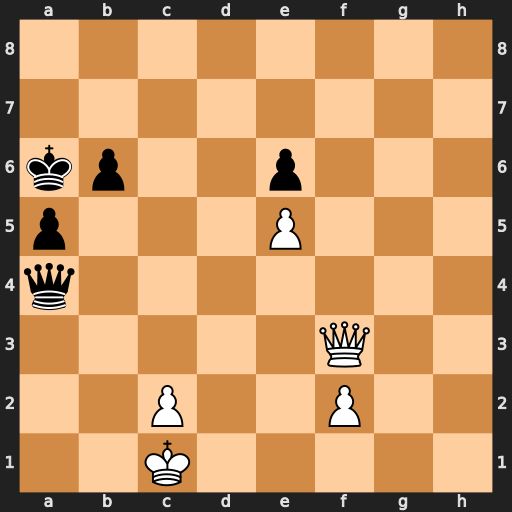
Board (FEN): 8/8/kp2p3/p3P3/q7/5Q2/2P2P2/2K5
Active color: w
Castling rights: -
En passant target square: -
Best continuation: Qa8+ Kb5 Qe8+ Kb4 c3+ Ka3 Qe7+ Ka2 Qxe6+